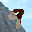
Label: 9